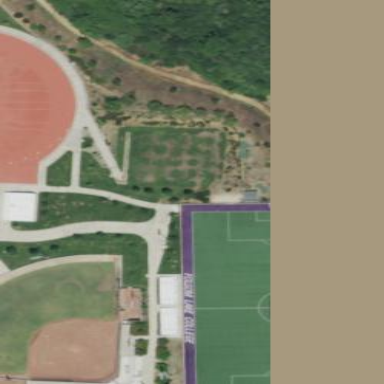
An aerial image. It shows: Soccer pitch designated for leisure and sports activities.